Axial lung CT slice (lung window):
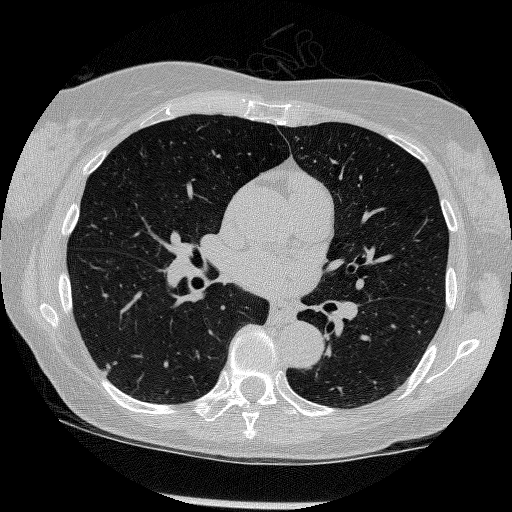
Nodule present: no